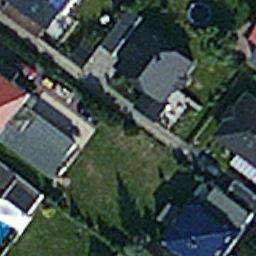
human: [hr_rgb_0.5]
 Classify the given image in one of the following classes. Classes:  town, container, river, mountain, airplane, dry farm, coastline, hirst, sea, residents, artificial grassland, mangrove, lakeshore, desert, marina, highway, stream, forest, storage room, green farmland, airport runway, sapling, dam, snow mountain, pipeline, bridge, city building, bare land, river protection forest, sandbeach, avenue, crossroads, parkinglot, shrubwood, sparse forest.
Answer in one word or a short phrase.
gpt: residents